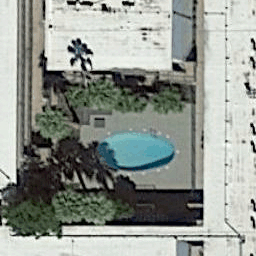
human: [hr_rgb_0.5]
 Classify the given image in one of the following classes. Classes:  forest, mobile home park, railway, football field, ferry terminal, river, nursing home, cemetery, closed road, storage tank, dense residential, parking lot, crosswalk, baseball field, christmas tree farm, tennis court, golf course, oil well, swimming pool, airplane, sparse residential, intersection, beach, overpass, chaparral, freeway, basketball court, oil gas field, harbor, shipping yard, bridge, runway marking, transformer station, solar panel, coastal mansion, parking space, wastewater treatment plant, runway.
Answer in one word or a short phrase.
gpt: swimming pool